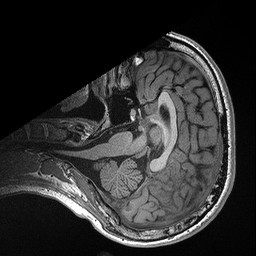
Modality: T1w
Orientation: axial
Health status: healthy
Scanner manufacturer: siemens
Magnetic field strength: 3 T
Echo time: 0.00298 s